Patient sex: M
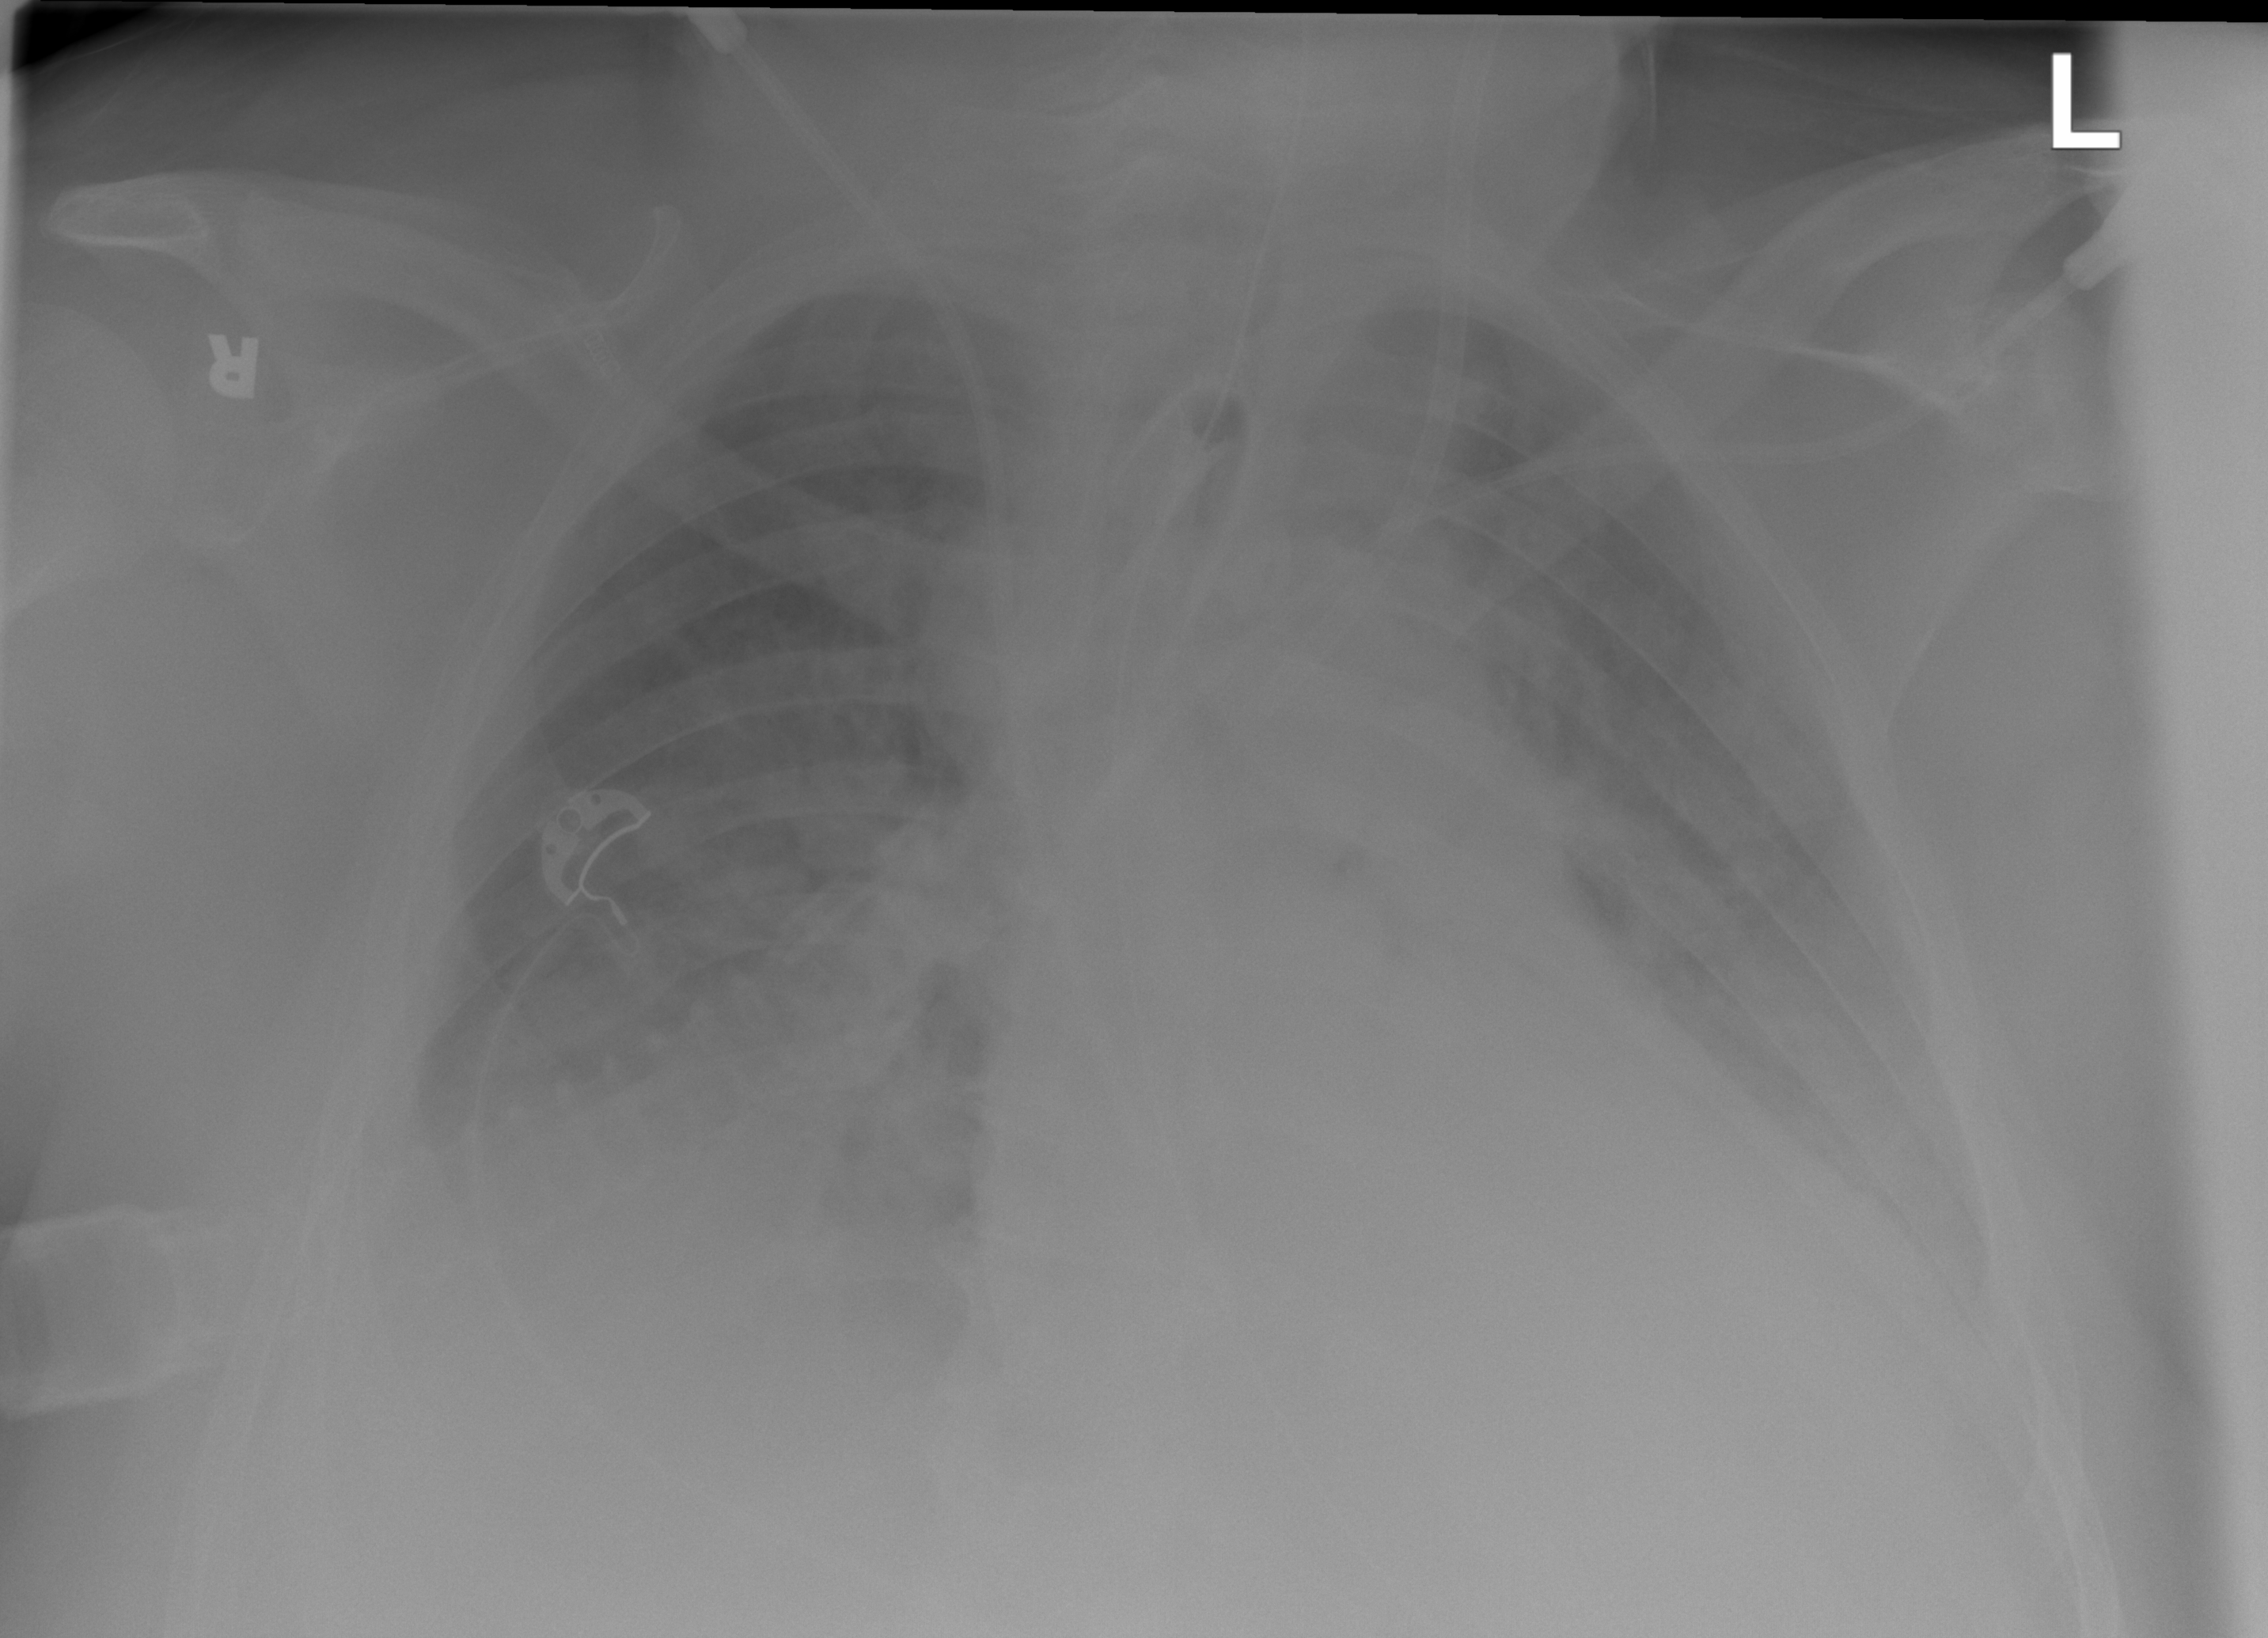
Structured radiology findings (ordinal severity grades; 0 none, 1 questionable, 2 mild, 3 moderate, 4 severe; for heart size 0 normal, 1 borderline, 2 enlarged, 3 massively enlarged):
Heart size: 2
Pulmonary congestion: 0
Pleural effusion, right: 2
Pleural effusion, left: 2
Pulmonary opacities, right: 0
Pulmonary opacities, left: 1
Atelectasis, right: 2
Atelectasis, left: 2